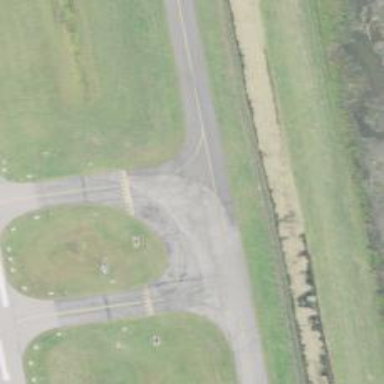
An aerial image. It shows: View of taxiway at the airport.